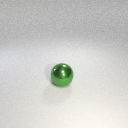
large green metal sphere